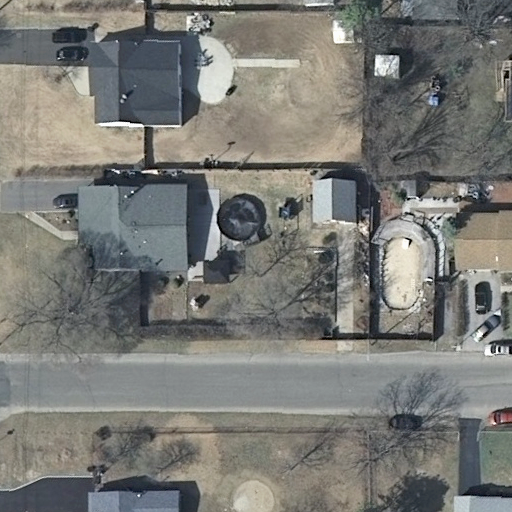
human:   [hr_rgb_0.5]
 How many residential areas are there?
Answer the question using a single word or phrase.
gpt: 1

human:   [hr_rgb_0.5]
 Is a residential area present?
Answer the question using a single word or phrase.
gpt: yes

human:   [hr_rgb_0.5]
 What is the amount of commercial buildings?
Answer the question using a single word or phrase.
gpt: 0

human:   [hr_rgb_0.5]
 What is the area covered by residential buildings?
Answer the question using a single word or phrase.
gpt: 866m2

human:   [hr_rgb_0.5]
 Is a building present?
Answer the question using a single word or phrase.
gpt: yes

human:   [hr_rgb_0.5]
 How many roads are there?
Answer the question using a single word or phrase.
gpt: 1

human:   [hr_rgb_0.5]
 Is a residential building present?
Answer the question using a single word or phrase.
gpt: yes

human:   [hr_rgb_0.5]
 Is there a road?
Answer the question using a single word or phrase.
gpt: yes

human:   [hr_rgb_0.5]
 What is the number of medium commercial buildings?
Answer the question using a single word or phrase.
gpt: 0

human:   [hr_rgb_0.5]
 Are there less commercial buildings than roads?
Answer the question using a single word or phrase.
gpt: yes

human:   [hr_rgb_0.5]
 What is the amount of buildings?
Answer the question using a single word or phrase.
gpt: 10

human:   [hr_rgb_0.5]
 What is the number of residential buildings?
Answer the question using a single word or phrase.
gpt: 6

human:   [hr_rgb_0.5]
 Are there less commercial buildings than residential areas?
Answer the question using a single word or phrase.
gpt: yes

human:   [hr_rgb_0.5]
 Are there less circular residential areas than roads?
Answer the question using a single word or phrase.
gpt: yes

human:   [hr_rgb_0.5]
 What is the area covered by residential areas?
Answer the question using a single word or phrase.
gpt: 10599m2

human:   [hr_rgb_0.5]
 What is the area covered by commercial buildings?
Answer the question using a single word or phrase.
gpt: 0m2

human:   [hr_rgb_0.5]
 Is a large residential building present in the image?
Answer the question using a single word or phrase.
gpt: no

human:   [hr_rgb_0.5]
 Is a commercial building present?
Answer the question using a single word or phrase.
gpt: no

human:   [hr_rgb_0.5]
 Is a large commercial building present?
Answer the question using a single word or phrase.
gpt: no

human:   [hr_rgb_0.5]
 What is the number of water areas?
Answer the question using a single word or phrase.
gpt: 0

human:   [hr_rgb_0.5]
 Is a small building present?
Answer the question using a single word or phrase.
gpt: yes

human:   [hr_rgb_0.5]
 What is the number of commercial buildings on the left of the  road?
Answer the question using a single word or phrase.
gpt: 0

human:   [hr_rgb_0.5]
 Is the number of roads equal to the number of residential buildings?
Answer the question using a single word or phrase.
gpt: no

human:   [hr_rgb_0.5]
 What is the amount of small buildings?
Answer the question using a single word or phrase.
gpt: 7

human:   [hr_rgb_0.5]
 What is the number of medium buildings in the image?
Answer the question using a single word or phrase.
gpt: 3

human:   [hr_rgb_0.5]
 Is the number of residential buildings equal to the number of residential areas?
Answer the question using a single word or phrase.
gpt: no

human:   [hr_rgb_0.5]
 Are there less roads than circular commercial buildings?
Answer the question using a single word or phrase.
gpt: no

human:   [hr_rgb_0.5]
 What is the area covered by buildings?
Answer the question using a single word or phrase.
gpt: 1044m2

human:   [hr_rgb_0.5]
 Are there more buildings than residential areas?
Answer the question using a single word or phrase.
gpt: yes

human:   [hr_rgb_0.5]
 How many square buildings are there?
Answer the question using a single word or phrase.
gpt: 0

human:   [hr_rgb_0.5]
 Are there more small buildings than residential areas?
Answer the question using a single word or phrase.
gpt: yes

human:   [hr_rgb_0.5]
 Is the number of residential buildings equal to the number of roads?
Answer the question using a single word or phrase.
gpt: no

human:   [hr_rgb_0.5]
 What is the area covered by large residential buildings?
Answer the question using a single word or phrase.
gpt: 0m2

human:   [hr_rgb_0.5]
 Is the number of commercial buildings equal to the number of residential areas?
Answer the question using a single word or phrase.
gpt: no

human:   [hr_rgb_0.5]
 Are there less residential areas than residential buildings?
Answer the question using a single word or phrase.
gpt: yes

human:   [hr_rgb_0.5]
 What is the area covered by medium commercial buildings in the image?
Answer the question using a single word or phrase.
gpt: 0m2

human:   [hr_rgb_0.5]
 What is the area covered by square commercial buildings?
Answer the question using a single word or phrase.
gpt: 0m2

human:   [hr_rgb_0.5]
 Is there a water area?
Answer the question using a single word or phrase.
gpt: no

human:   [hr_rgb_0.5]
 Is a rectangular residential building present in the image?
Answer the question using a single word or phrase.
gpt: yes

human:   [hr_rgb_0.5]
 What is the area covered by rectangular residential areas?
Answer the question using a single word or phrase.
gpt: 10599m2

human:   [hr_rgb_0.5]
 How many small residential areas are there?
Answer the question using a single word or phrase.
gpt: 0

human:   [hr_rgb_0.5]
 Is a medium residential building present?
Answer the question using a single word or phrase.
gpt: yes

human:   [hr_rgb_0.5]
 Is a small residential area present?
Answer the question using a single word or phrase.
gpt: no

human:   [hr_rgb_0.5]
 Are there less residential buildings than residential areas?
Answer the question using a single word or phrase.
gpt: no

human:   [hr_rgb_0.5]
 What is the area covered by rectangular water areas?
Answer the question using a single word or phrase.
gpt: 0m2

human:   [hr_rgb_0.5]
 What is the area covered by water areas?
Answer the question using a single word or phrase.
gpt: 0m2

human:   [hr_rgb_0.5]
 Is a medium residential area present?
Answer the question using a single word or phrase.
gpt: no

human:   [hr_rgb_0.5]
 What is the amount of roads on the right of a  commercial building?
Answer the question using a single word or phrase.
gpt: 0

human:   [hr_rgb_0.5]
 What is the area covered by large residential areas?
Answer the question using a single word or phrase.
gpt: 10599m2

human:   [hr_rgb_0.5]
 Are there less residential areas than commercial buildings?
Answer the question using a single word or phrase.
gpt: no

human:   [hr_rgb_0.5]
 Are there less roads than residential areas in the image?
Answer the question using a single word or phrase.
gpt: no

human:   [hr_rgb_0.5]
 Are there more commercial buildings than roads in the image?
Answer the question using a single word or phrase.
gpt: no

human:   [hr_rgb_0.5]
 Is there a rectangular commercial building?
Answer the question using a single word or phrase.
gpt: no

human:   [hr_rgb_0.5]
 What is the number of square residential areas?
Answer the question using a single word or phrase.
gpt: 0

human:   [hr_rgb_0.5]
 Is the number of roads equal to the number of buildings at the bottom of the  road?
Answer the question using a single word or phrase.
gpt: no

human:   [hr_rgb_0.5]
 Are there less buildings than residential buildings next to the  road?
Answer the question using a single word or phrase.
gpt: no

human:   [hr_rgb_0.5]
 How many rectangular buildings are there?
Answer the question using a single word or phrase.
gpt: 9

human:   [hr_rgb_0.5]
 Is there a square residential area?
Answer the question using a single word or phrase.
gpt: no

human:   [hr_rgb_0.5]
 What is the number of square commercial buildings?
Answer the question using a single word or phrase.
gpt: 0

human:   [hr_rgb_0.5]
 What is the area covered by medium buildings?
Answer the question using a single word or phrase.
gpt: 814m2

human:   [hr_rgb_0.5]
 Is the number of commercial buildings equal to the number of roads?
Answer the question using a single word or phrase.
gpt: no

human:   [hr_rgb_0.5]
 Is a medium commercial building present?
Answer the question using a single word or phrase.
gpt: no

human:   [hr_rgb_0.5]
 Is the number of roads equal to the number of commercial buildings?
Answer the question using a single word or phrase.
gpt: no

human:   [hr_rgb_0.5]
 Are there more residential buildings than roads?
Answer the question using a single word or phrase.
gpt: yes